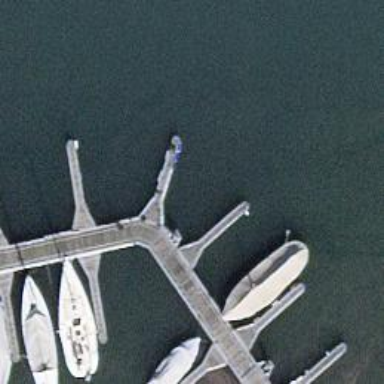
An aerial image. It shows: Man-made pier.